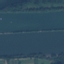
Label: River